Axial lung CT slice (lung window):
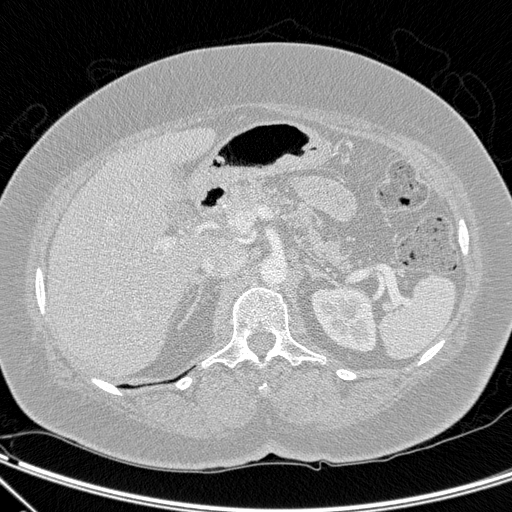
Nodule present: no